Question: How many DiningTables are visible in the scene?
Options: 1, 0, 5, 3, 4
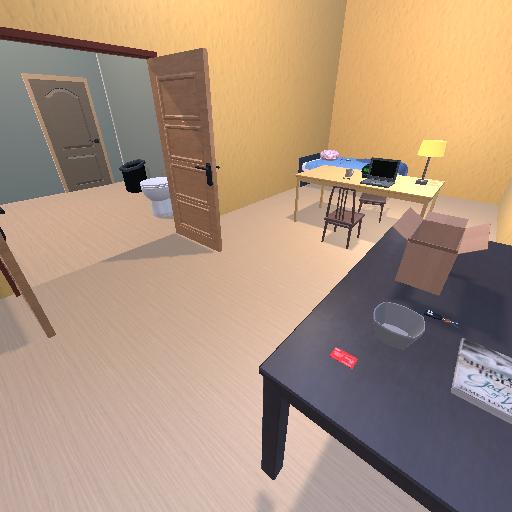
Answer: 1